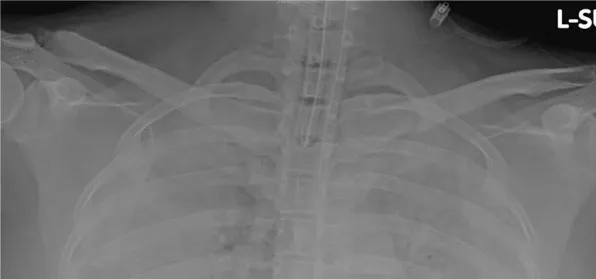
Chest X-ray at the beginning of extracorporeal membrane oxygenation. Chest X-ray shows diffuse white-out of the lungs. A; 19-Fr drainage cannula is seen inserted into the inferior vena cava.
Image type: radiology (x_ray)